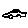
Label: car